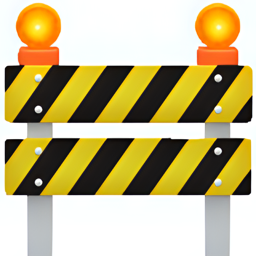
Name: construction sign
Emoji: 🚧
Group: Travel & Places
Sub-group: transport-ground